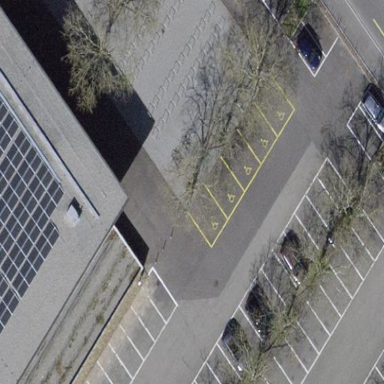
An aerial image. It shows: Parking space is available.